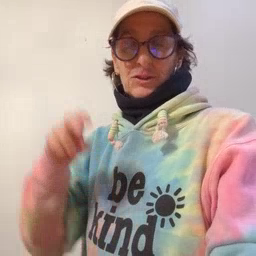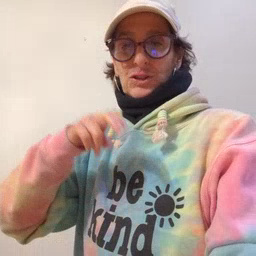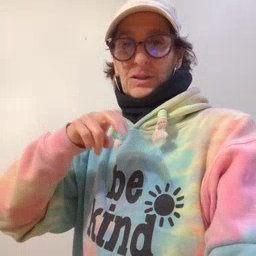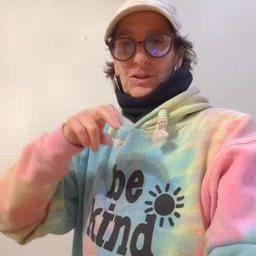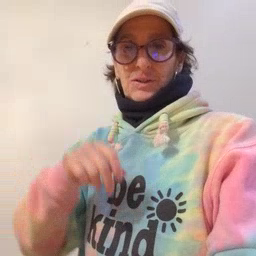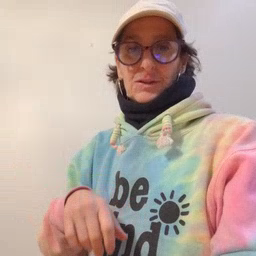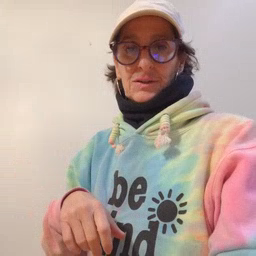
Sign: chair